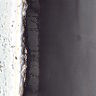
Metastatic tissue present: no